Question: Detect the length of the red line, where the side length of each grid on the chessboard is 0.5. The length of the red line is an integer multiple of the length of the floor tile. How long is the red line in the picture?
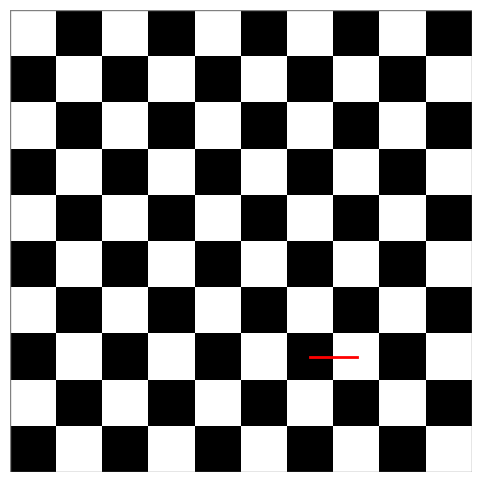
Answer: 0.5